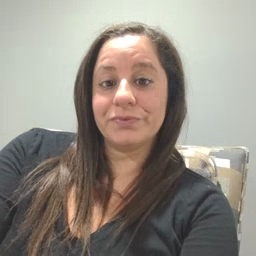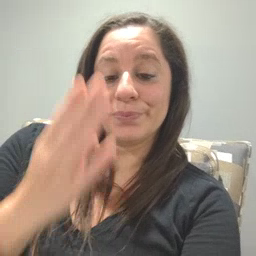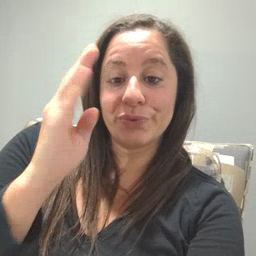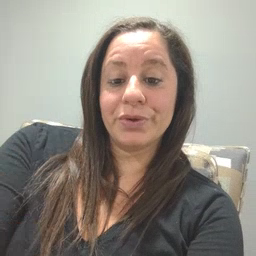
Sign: blue